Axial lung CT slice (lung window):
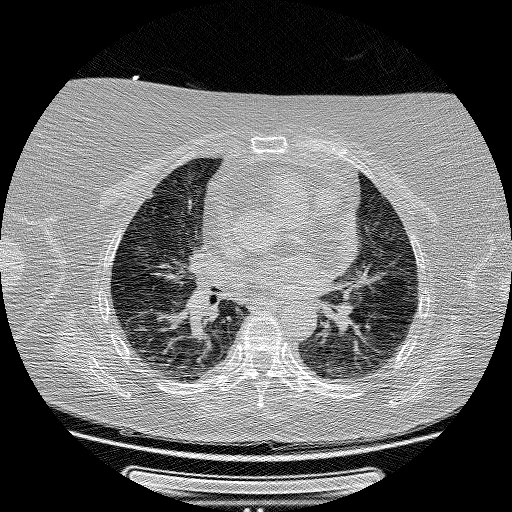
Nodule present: no